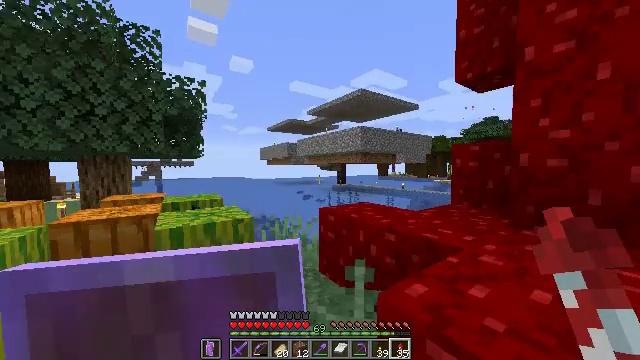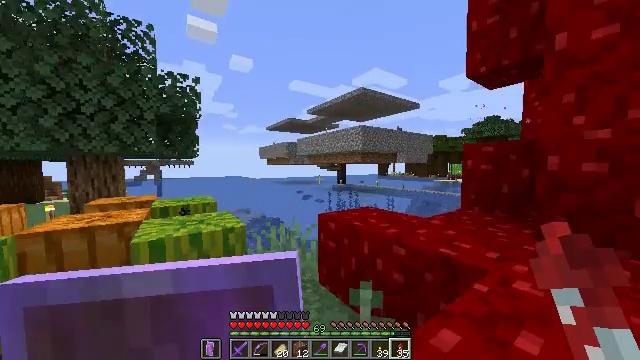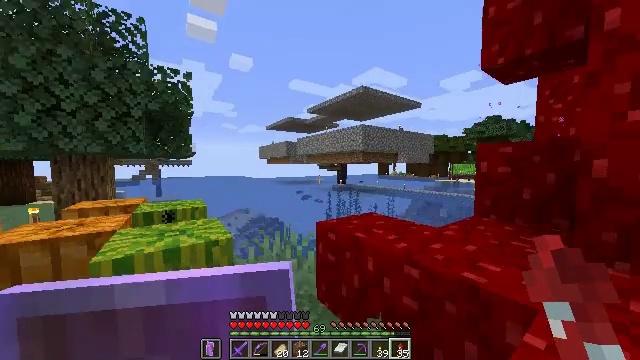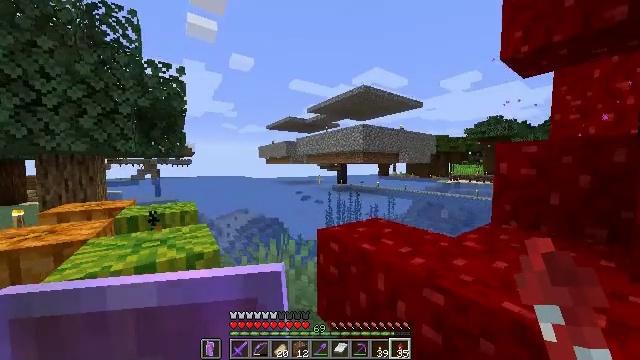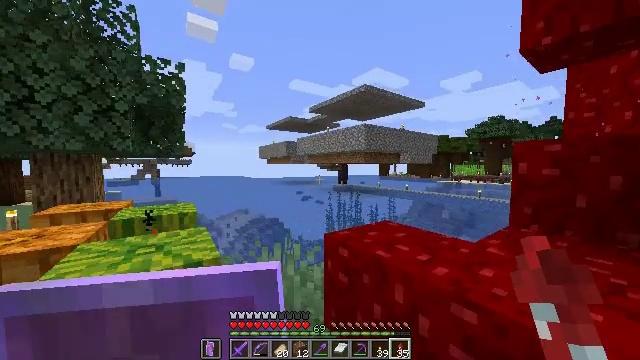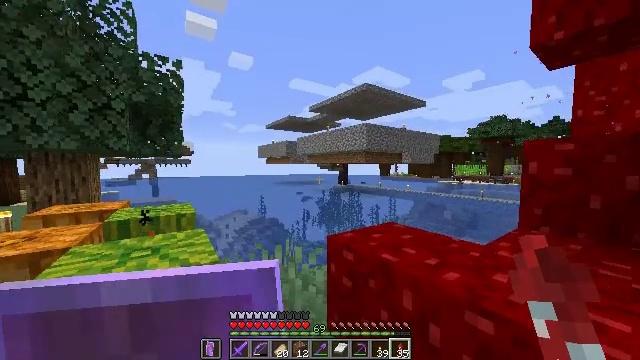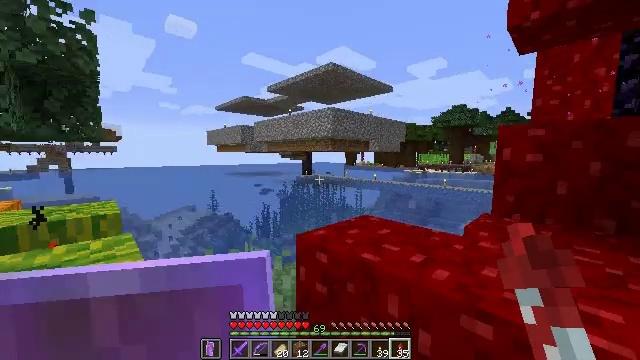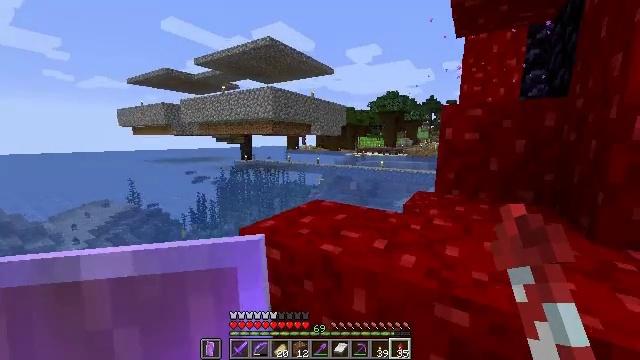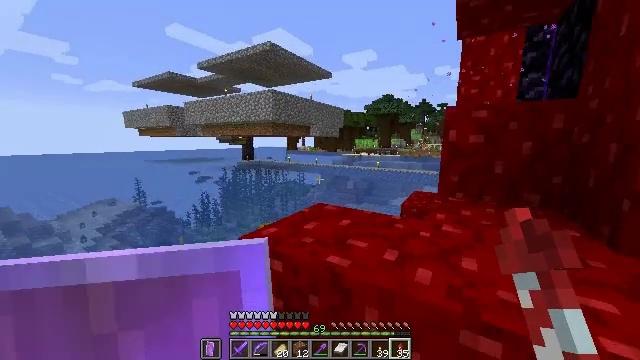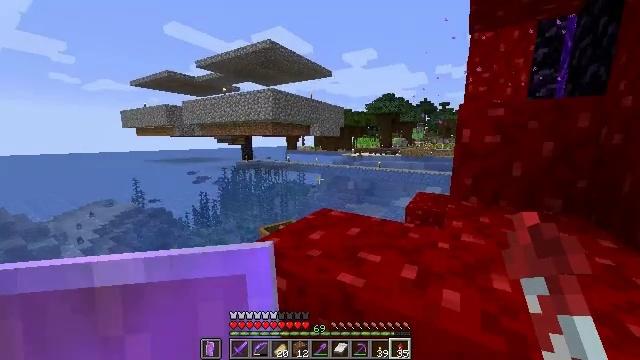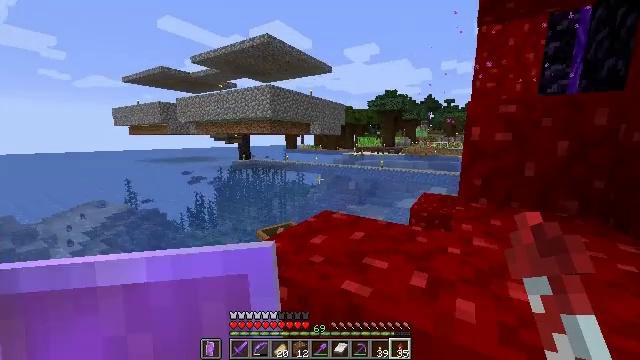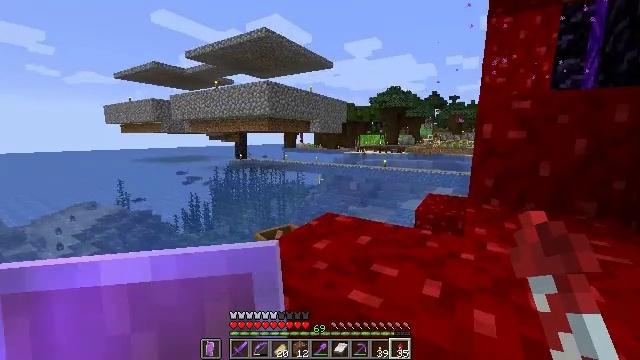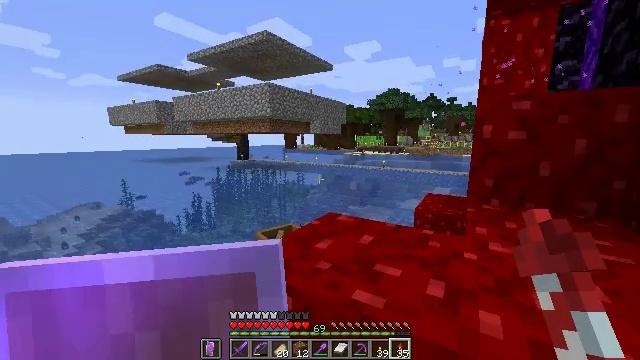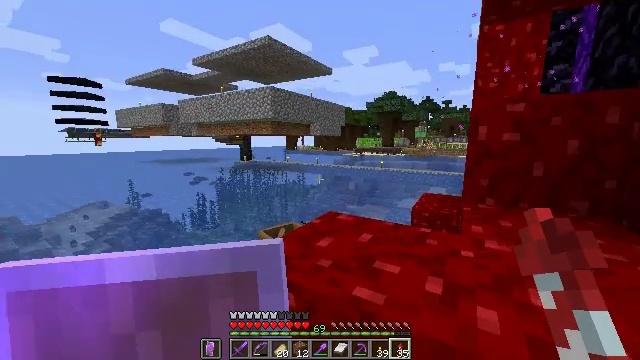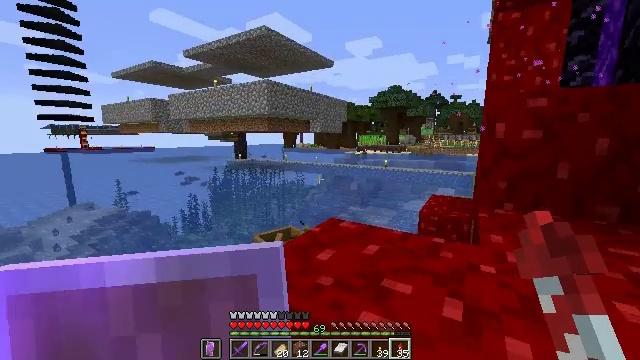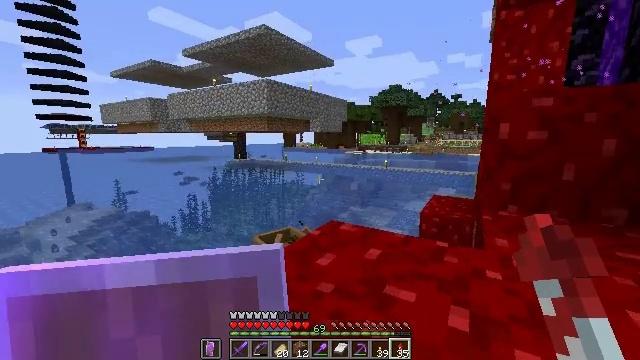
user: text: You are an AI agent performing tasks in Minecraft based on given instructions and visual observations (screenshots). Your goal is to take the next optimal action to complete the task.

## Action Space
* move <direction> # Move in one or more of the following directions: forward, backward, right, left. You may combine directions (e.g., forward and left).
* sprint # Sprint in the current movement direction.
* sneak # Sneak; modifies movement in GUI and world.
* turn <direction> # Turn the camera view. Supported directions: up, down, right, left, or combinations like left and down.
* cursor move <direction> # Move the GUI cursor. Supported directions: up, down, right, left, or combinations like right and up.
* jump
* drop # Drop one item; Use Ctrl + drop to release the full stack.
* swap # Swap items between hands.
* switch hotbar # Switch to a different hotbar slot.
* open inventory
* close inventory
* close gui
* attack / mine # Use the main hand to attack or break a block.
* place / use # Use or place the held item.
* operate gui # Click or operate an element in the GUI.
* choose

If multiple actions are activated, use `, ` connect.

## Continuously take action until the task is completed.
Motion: motion action
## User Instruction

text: craft item air
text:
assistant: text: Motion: move forward, sprint
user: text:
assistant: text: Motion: move forward, sprint
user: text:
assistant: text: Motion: move forward, sprint
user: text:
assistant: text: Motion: move forward, sprint
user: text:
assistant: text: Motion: move forward, sprint
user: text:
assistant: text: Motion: move forward, sprint, turn right and down
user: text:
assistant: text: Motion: move forward, sprint, turn right and down
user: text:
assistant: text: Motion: sprint
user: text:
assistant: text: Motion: no_op
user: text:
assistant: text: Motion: no_op
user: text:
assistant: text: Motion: no_op
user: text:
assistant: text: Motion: no_op
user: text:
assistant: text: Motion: no_op
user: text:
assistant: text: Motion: move forward
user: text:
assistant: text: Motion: move forward
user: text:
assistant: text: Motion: move forward
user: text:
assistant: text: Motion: move forward
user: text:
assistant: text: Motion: move forward
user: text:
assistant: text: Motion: move forward and move left
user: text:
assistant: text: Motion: move forward and move left
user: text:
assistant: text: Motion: move forward and move left, turn right
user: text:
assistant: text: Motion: move forward, turn right
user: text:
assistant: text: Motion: move forward, turn right
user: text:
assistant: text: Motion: move forward
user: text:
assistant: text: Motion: move forward
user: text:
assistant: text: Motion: move forward
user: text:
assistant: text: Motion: move forward
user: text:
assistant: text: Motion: move forward
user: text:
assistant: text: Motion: no_op
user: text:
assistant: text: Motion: no_op